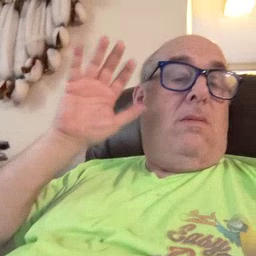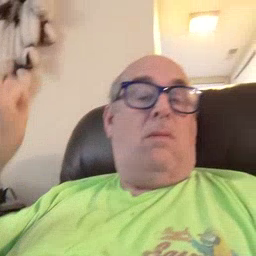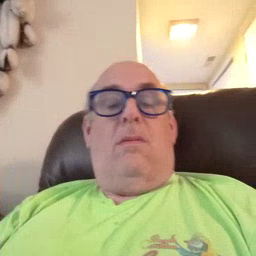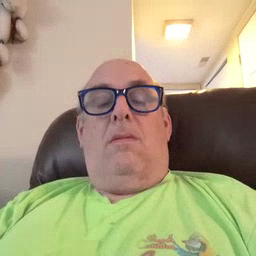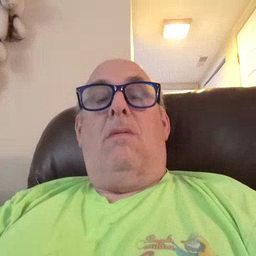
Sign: loud